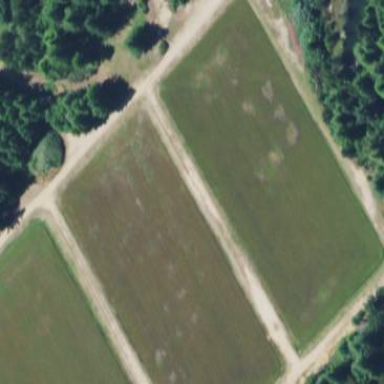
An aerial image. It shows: Farmland with cranberries as the crop.